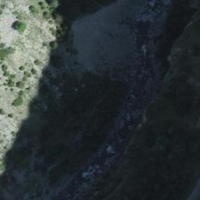
EUNIS habitat code: 45
Species observed at this site:
Lysandra coridon